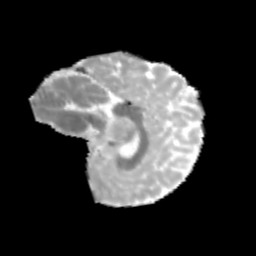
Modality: MD
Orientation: sagittal
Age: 12
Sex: male
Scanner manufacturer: siemens
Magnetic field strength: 3 T
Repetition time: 3.8 s
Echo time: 0.07 s